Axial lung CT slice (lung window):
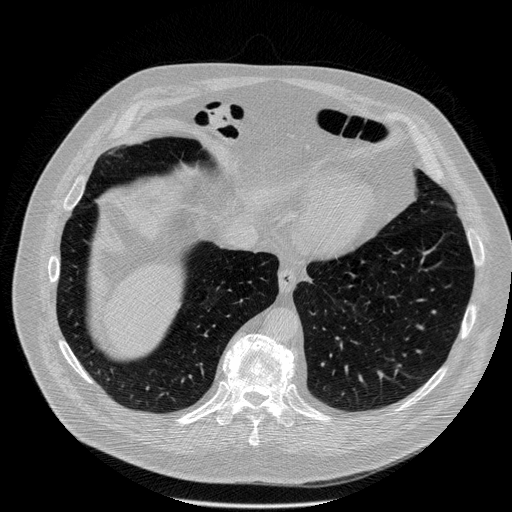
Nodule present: no